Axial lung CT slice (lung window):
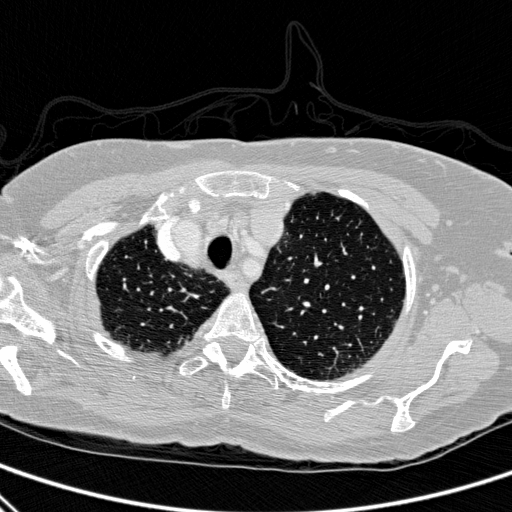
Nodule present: no